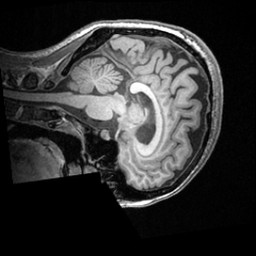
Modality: T1w
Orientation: sagittal
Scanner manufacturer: ge
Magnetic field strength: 3 T
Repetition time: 0.00836 s
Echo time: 0.003248 s